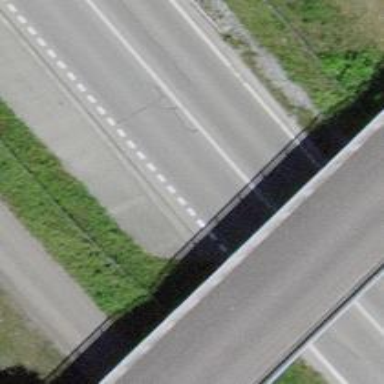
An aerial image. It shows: This is trunk highway with motorroad.